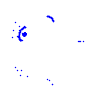
Particle: kaon